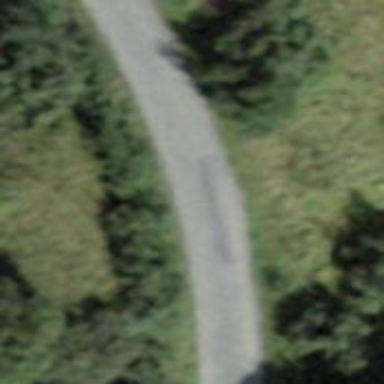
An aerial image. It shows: Paved track with grade1 quality.